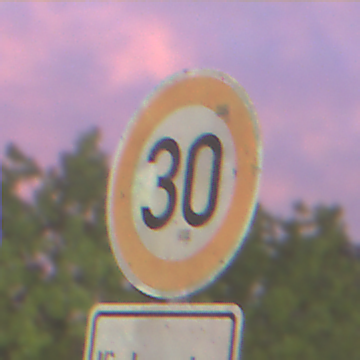
Verkehrszeichen: Geschwindigkeit30
Zusatzzeichen unten: HinweisDurchVerbaleAngabe9
Umgebung: Outdoor, Urban
Tageszeit: SunriseSunset
Wetter: PartlyCloudy
Licht: Artificial
Jahreszeit: NotSpecified
Kontrast: HighContrast